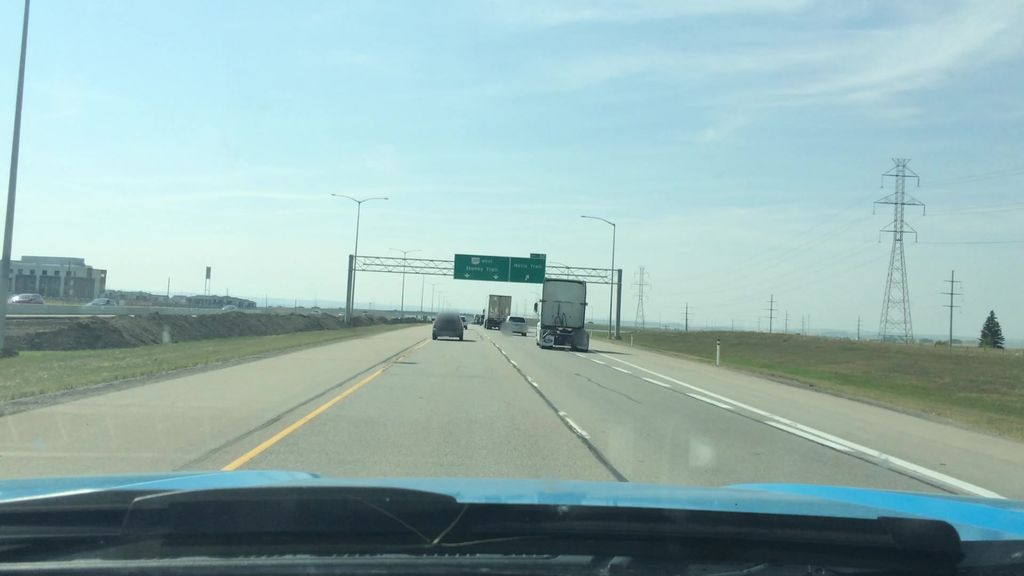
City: calgary